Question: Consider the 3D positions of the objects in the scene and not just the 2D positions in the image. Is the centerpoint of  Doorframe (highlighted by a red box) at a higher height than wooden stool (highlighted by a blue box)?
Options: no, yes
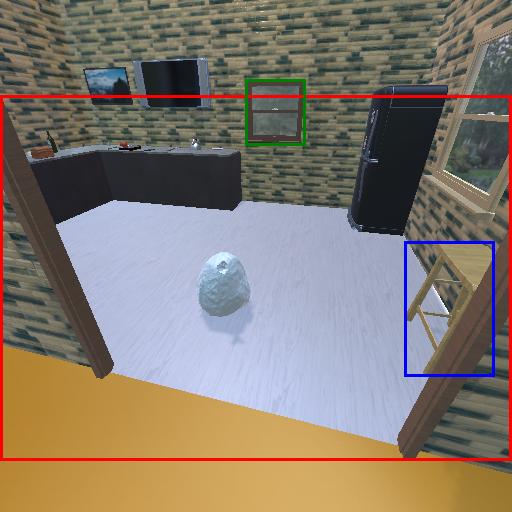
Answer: no